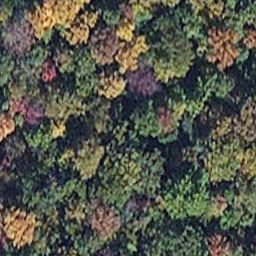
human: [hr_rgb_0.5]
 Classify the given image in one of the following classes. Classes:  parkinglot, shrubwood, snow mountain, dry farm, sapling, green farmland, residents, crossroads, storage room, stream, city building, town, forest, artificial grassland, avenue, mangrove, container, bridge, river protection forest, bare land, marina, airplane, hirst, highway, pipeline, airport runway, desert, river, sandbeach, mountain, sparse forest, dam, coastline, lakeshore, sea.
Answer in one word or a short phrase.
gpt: mangrove